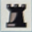
Piece: bR